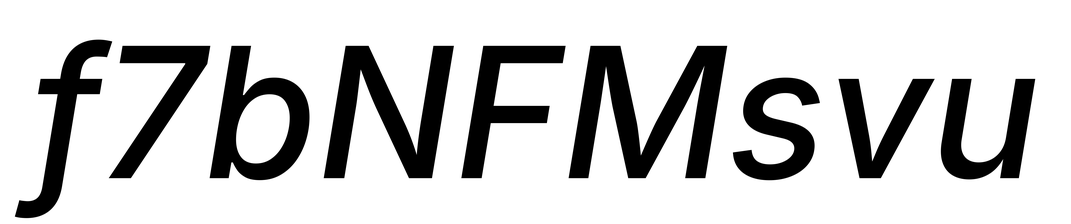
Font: Inter-Italic_Medium_Italic